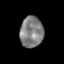
Tissue: skin
Cell type: Epithelial cells
Senescence score: 0.2773
Nuclear area (px): 702
Mean DAPI intensity: 127.923